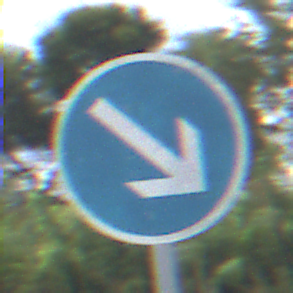
Verkehrszeichen: VorgeschriebeneVorbeifahrtRechts
Umgebung: Outdoor, Nature
Tageszeit: Midday
Wetter: PartlyCloudy
Licht: Natural
Jahreszeit: NotSpecified
Kontrast: HighContrast